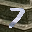
Label: 7